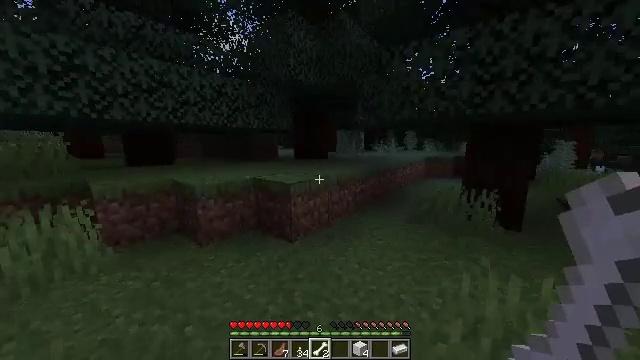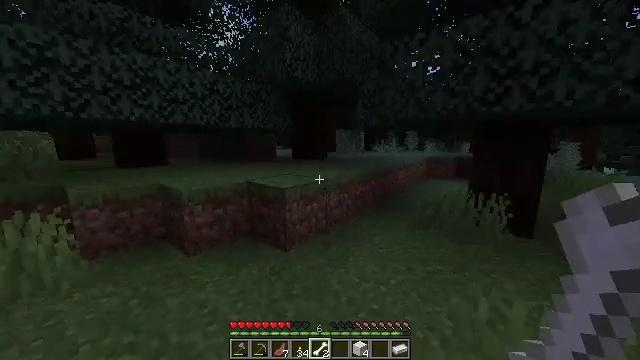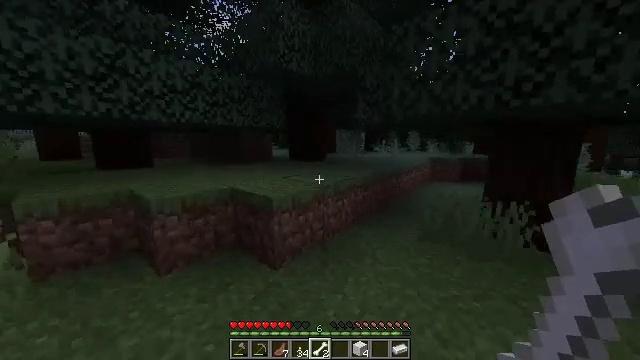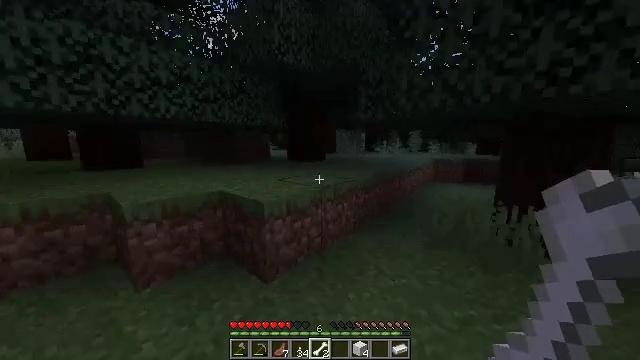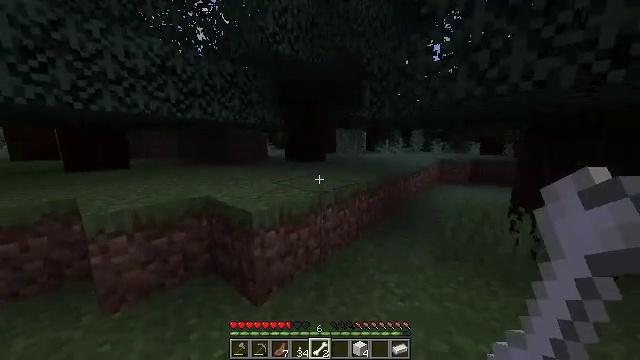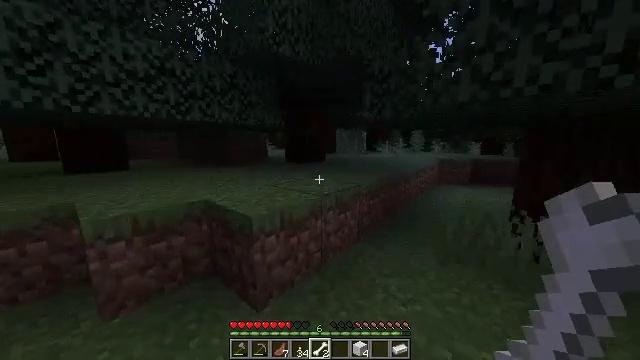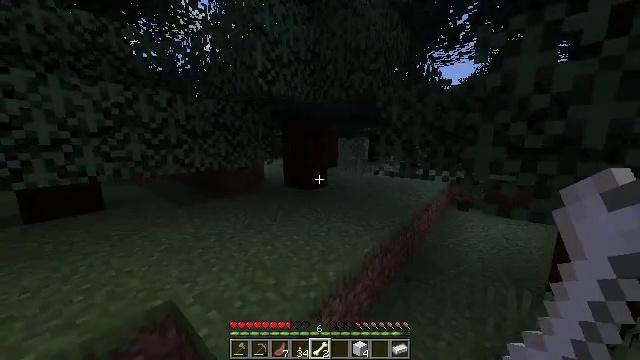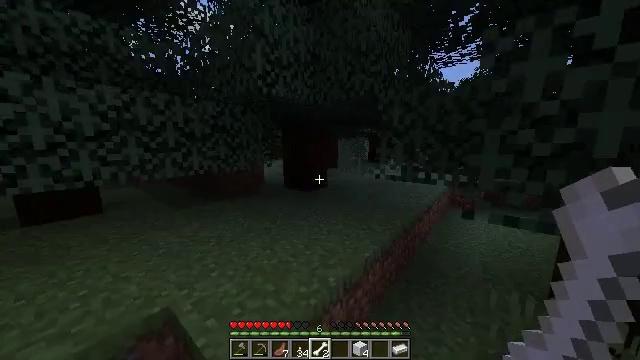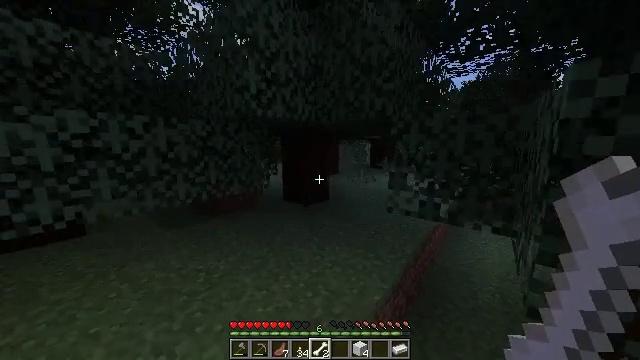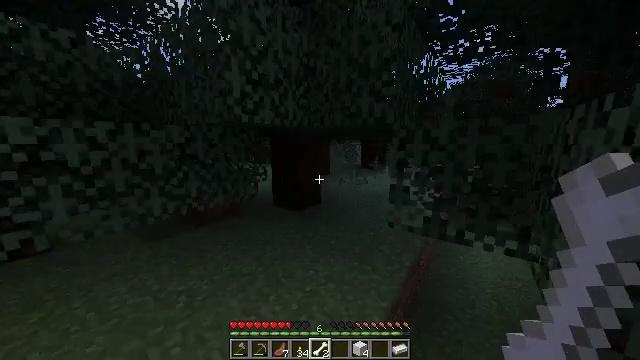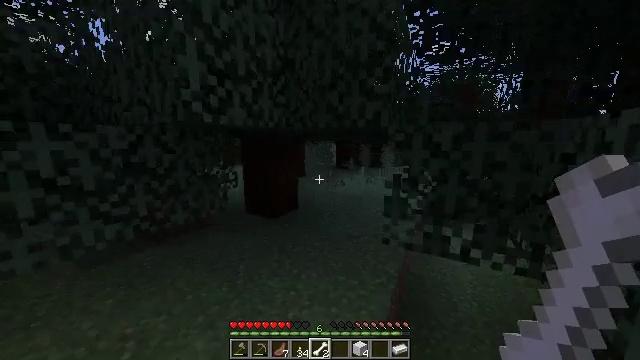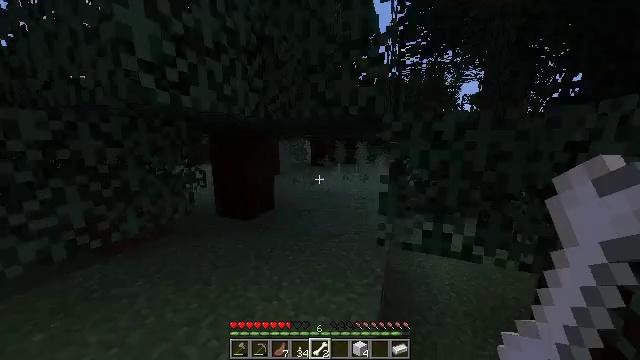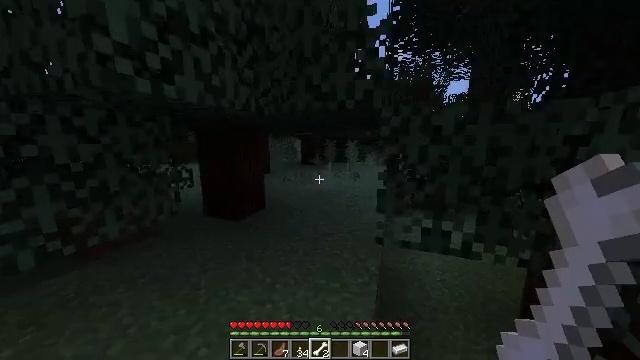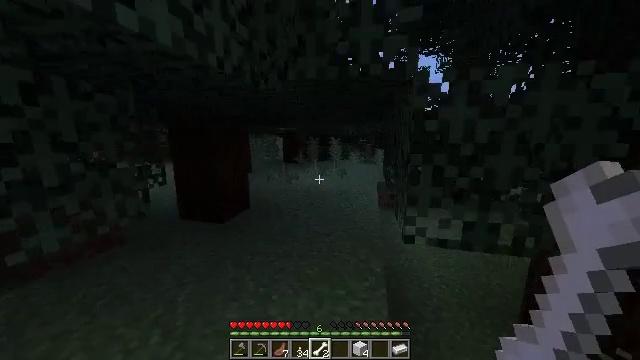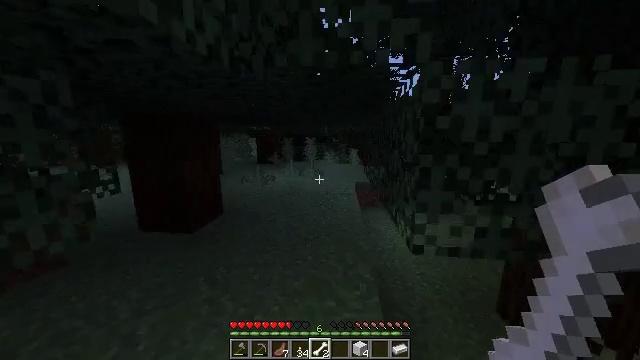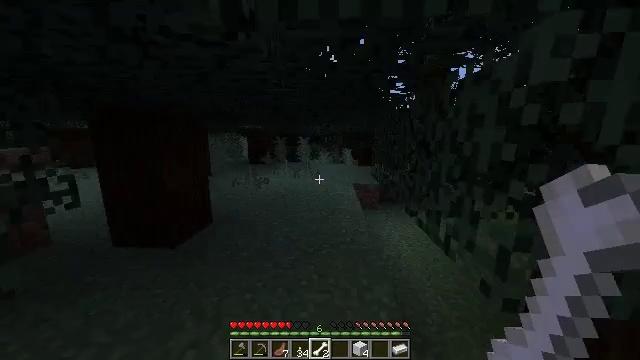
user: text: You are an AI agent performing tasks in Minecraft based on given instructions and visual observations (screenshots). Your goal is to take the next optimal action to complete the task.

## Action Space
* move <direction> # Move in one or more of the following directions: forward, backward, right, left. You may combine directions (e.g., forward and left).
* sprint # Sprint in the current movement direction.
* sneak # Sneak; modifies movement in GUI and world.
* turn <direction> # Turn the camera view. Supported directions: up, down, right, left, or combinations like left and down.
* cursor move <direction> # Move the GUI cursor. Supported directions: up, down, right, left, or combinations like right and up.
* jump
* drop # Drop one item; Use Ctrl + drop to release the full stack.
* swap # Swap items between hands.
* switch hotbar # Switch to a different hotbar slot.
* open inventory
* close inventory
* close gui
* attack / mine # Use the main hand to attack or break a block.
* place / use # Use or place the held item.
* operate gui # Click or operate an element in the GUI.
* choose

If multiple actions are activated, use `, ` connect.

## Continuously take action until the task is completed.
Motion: motion action
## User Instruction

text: Remove the large fern from the terrain.
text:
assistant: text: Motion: move forward
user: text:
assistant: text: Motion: move forward
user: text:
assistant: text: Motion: move forward
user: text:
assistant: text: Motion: move forward
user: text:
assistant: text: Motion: move forward, jump
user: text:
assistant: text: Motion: move forward, jump
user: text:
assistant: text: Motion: move forward and move left, jump
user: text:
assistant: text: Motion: move forward and move left, jump
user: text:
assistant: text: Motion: move forward and move left, turn right, jump
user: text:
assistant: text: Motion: move forward and move left, turn right, jump
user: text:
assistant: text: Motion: move forward and move left, turn right
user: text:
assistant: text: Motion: move forward and move left, turn right
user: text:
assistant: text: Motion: move forward and move left, turn right
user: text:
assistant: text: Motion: move forward, turn right
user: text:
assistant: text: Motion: move forward, turn right
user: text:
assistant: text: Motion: move forward
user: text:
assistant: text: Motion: move forward
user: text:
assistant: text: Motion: move forward
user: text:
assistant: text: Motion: move forward
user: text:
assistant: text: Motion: move forward
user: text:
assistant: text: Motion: move forward
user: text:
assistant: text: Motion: move forward
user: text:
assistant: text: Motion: move forward
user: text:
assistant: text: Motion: move forward
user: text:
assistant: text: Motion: move forward
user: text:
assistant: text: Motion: move forward
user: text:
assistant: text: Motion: move forward
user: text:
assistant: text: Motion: move forward
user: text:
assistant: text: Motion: move forward
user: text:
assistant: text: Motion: move forward